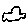
Label: car